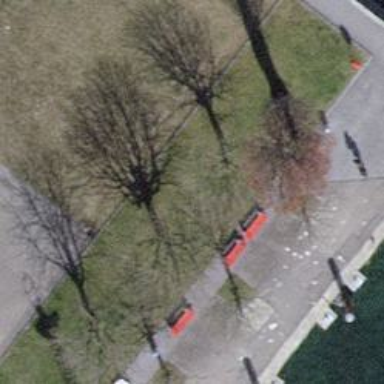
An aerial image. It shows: Bench.